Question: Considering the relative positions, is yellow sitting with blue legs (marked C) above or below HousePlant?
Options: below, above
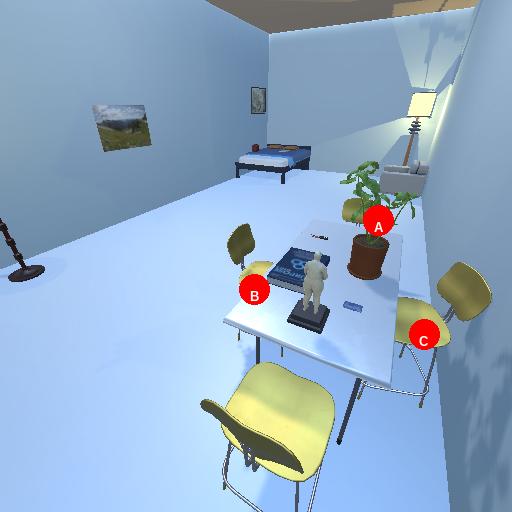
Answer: below